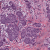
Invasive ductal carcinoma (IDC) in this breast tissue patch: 1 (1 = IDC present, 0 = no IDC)